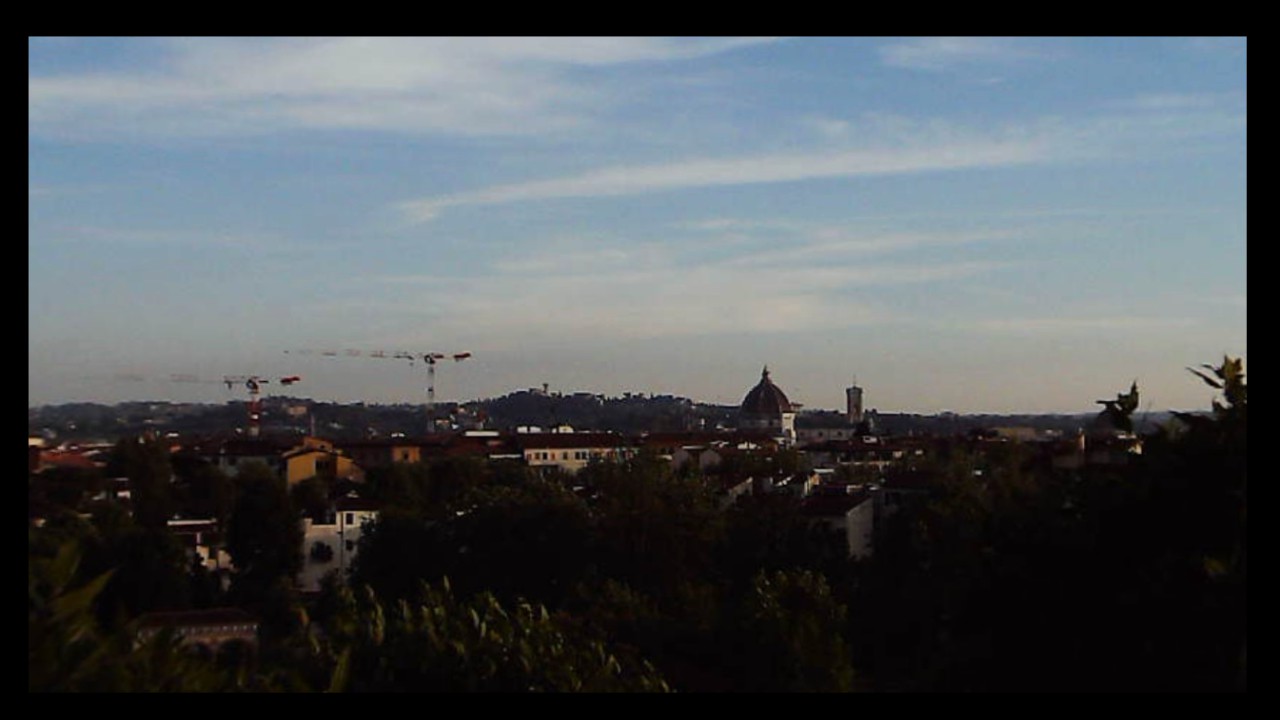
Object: Betafpv air75